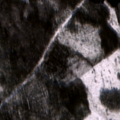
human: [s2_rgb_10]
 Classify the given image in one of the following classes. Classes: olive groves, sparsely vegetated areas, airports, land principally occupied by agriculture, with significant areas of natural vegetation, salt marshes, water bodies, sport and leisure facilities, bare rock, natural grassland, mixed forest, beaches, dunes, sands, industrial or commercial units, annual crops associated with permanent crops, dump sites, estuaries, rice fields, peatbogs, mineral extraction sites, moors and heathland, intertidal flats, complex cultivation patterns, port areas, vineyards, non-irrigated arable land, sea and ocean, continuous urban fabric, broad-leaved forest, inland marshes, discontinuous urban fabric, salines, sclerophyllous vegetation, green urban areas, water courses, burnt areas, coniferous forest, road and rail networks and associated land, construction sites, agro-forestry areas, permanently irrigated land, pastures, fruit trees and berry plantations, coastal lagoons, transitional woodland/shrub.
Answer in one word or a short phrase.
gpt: mixed forest, transitional woodland/shrub